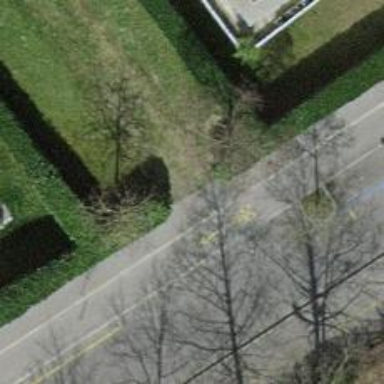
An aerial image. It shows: Bollard.